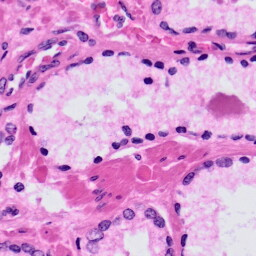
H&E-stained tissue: Prostate